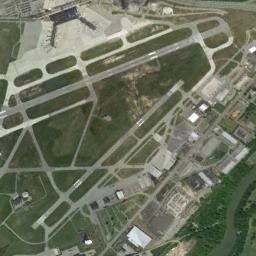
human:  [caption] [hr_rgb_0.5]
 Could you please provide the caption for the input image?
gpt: An airport with some staggered runways and a terminal on the lawn and some buildings beside .

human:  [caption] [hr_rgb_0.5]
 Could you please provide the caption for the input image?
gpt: An airport is in the middle of the field next to some buildings .

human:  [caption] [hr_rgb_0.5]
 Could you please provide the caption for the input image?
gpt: Most of the buildings at this airport have gray roofs .

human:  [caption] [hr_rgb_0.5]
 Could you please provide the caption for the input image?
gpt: A complex airport with many runways and buildings and many aircraft parked .

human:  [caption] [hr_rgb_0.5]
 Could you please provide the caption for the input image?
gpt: The grass of the airfield is divided into different sizes by the road .